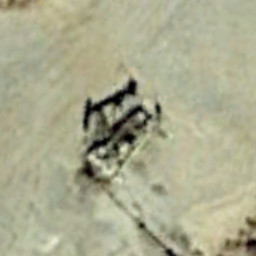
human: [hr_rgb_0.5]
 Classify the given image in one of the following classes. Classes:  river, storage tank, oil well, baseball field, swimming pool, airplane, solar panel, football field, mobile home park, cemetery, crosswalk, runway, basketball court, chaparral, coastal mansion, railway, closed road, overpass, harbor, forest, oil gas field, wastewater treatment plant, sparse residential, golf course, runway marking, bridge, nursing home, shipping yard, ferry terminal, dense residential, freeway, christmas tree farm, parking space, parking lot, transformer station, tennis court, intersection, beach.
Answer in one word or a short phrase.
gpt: oil well